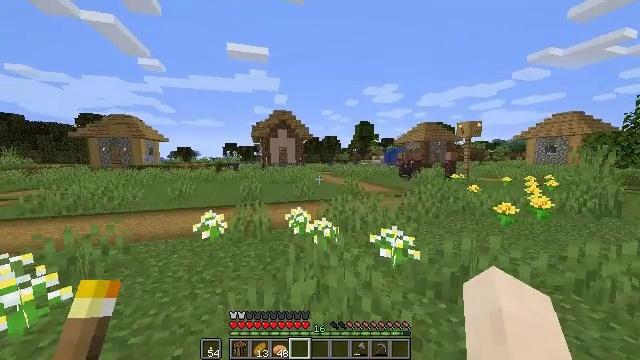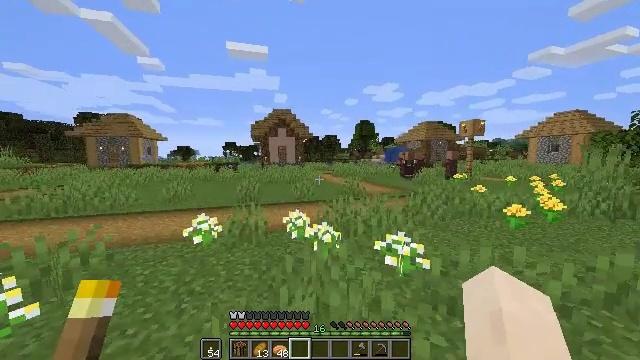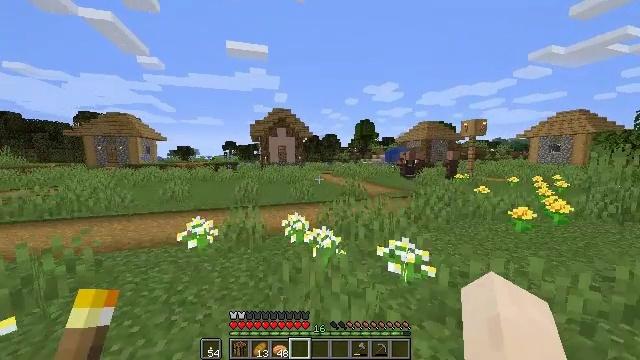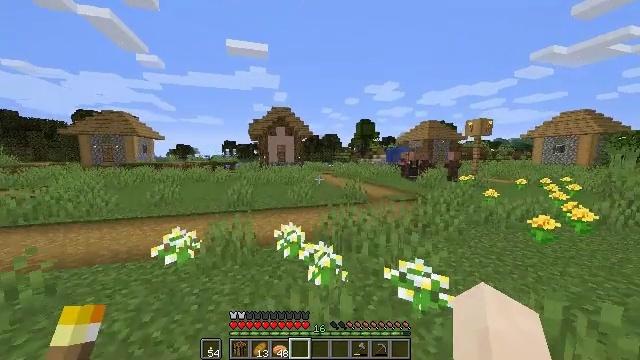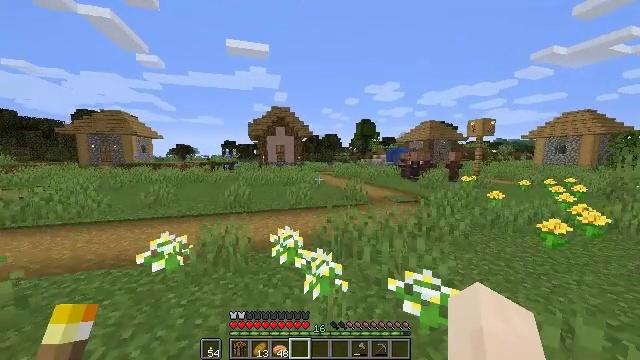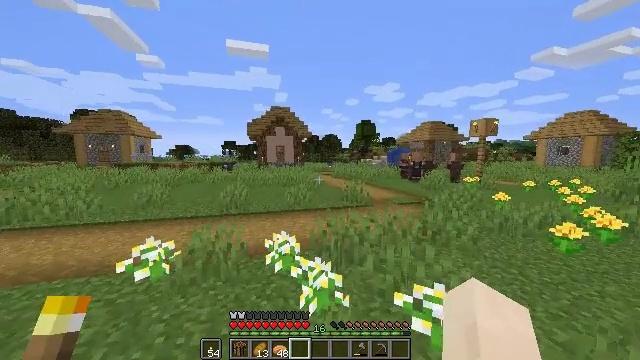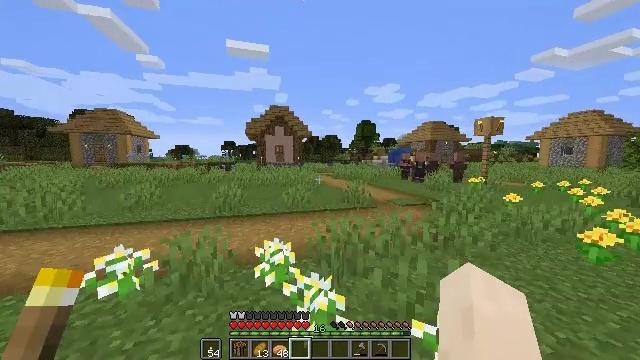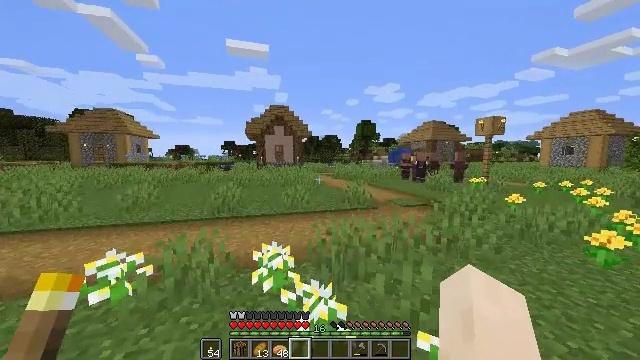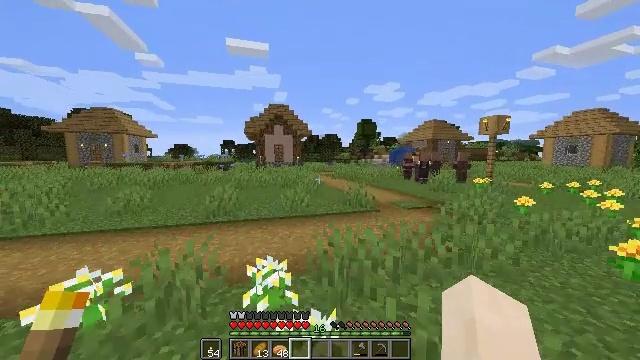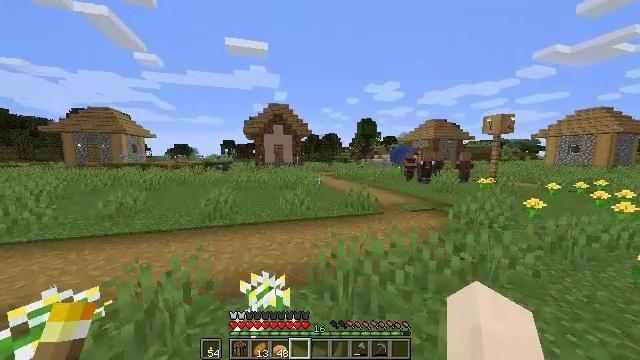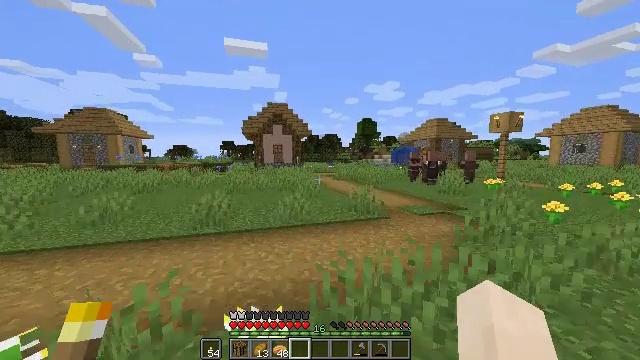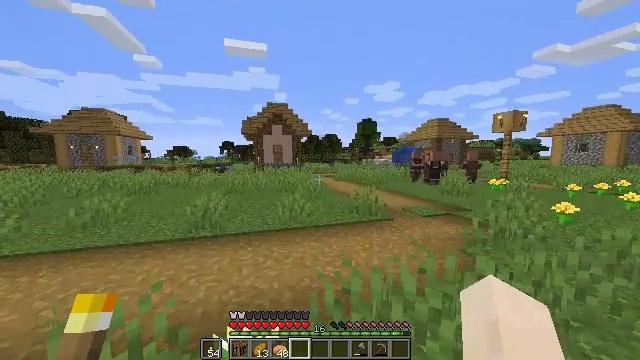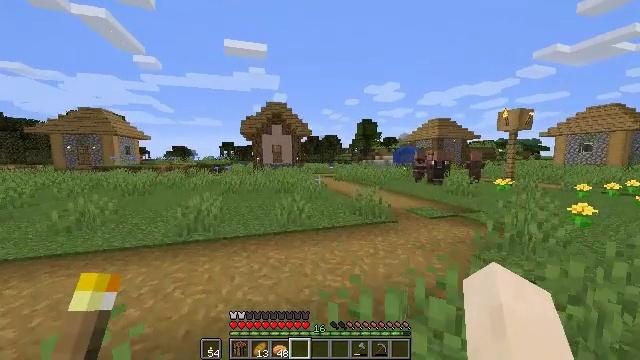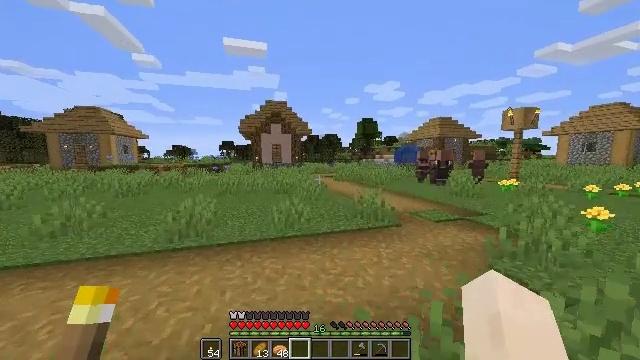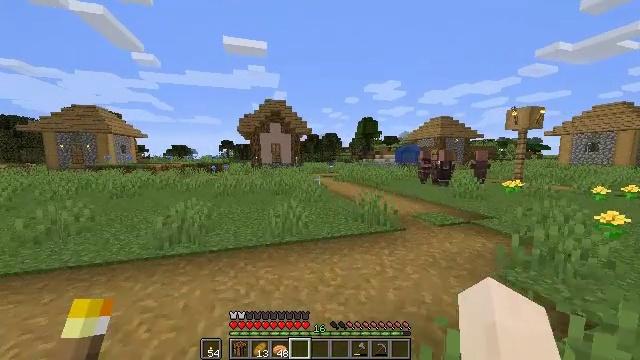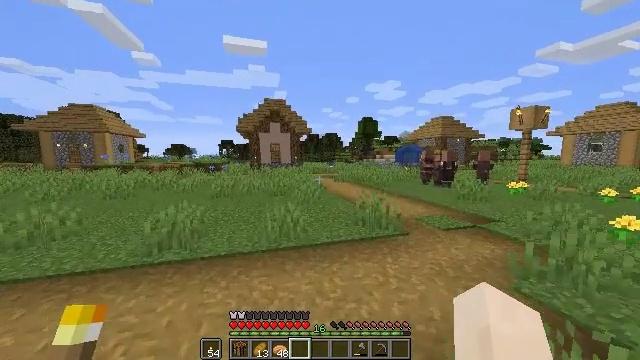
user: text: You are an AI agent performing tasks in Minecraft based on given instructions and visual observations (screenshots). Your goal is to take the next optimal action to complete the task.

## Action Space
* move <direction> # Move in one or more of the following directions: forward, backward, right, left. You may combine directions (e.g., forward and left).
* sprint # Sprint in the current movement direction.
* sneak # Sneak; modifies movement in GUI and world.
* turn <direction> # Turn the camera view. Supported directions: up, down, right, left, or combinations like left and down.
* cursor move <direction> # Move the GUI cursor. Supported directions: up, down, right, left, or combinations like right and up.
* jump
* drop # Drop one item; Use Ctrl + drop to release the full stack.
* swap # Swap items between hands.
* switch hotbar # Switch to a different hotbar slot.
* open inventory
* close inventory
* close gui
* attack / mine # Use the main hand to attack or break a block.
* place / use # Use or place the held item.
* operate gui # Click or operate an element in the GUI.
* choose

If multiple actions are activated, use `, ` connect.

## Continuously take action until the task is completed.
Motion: motion action
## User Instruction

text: Retrieve the brewing stand by breaking it.
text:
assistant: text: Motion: move forward, sprint
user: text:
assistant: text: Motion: move forward, sprint
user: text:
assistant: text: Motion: move forward, sprint
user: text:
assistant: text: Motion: move forward, sprint
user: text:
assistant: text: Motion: move forward, sprint
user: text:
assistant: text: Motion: move forward, sprint
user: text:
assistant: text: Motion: move forward, sprint
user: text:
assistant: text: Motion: move forward, sprint
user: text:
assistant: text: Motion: move forward, sprint
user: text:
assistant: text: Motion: move forward, sprint
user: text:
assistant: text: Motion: move forward, sprint
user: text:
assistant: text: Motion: move forward, sprint
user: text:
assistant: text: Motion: move forward, sprint
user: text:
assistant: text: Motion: move forward, sprint
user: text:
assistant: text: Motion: move forward, sprint
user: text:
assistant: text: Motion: move forward, sprint
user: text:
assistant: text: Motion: move forward, sprint
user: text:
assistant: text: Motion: move forward, sprint
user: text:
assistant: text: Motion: move forward, sprint
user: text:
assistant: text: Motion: move forward, sprint
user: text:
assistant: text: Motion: move forward, sprint
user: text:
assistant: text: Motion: move forward, sprint
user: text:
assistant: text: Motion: move forward, sprint
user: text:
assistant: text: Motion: move forward, sprint
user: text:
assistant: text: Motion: move forward, sprint
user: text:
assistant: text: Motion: move forward, sprint
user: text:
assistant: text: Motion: move forward, sprint
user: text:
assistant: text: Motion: move forward, sprint
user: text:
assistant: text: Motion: move forward, sprint
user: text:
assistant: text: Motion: move forward, sprint